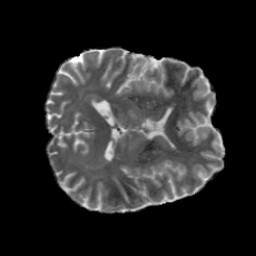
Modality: MD
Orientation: axial
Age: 30
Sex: male
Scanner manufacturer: siemens
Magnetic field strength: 6.98 T
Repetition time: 7.776 s
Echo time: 0.076 s